Question: How to fix 'display:inline-block;' on IE6 ?
My html Page <URL>

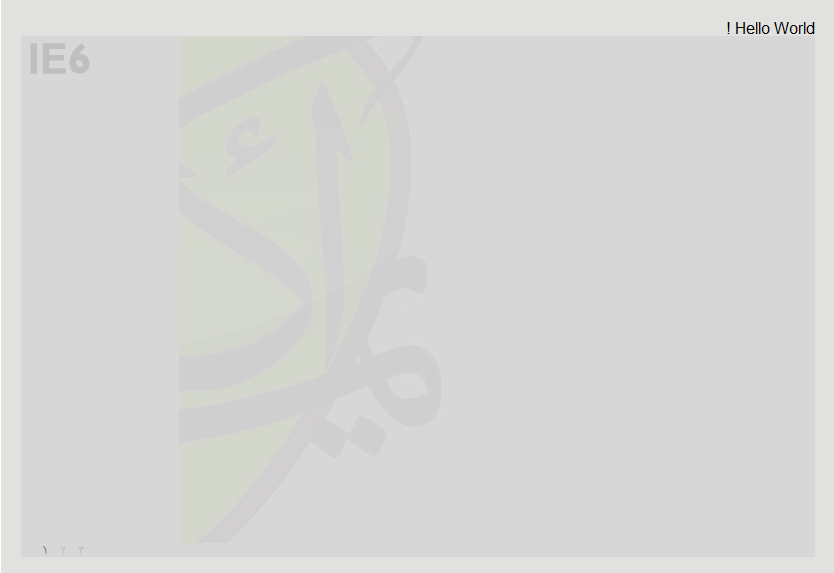
Answer: You have to re-specify 'display:inline;' on block level elements in your IE style sheets.
HTML:
'''
<div class="ImageSlideShow">blah</div>
'''
REGULAR CSS:
'''
.ImageSlideShow { display:inline-block; }
'''
IE CSS:
'''
<!--[if lt IE 8]>
<style>
.ImageSlideShow { display:inline; zoom:1; }
</style>
<![endif]-->
'''
See: <URL>
You should also specify 'display:inline;' for '.ImageSlideShow .ImageNum {}' to alleviate another IE bug.